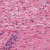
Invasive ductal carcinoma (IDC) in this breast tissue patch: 0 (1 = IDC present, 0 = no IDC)